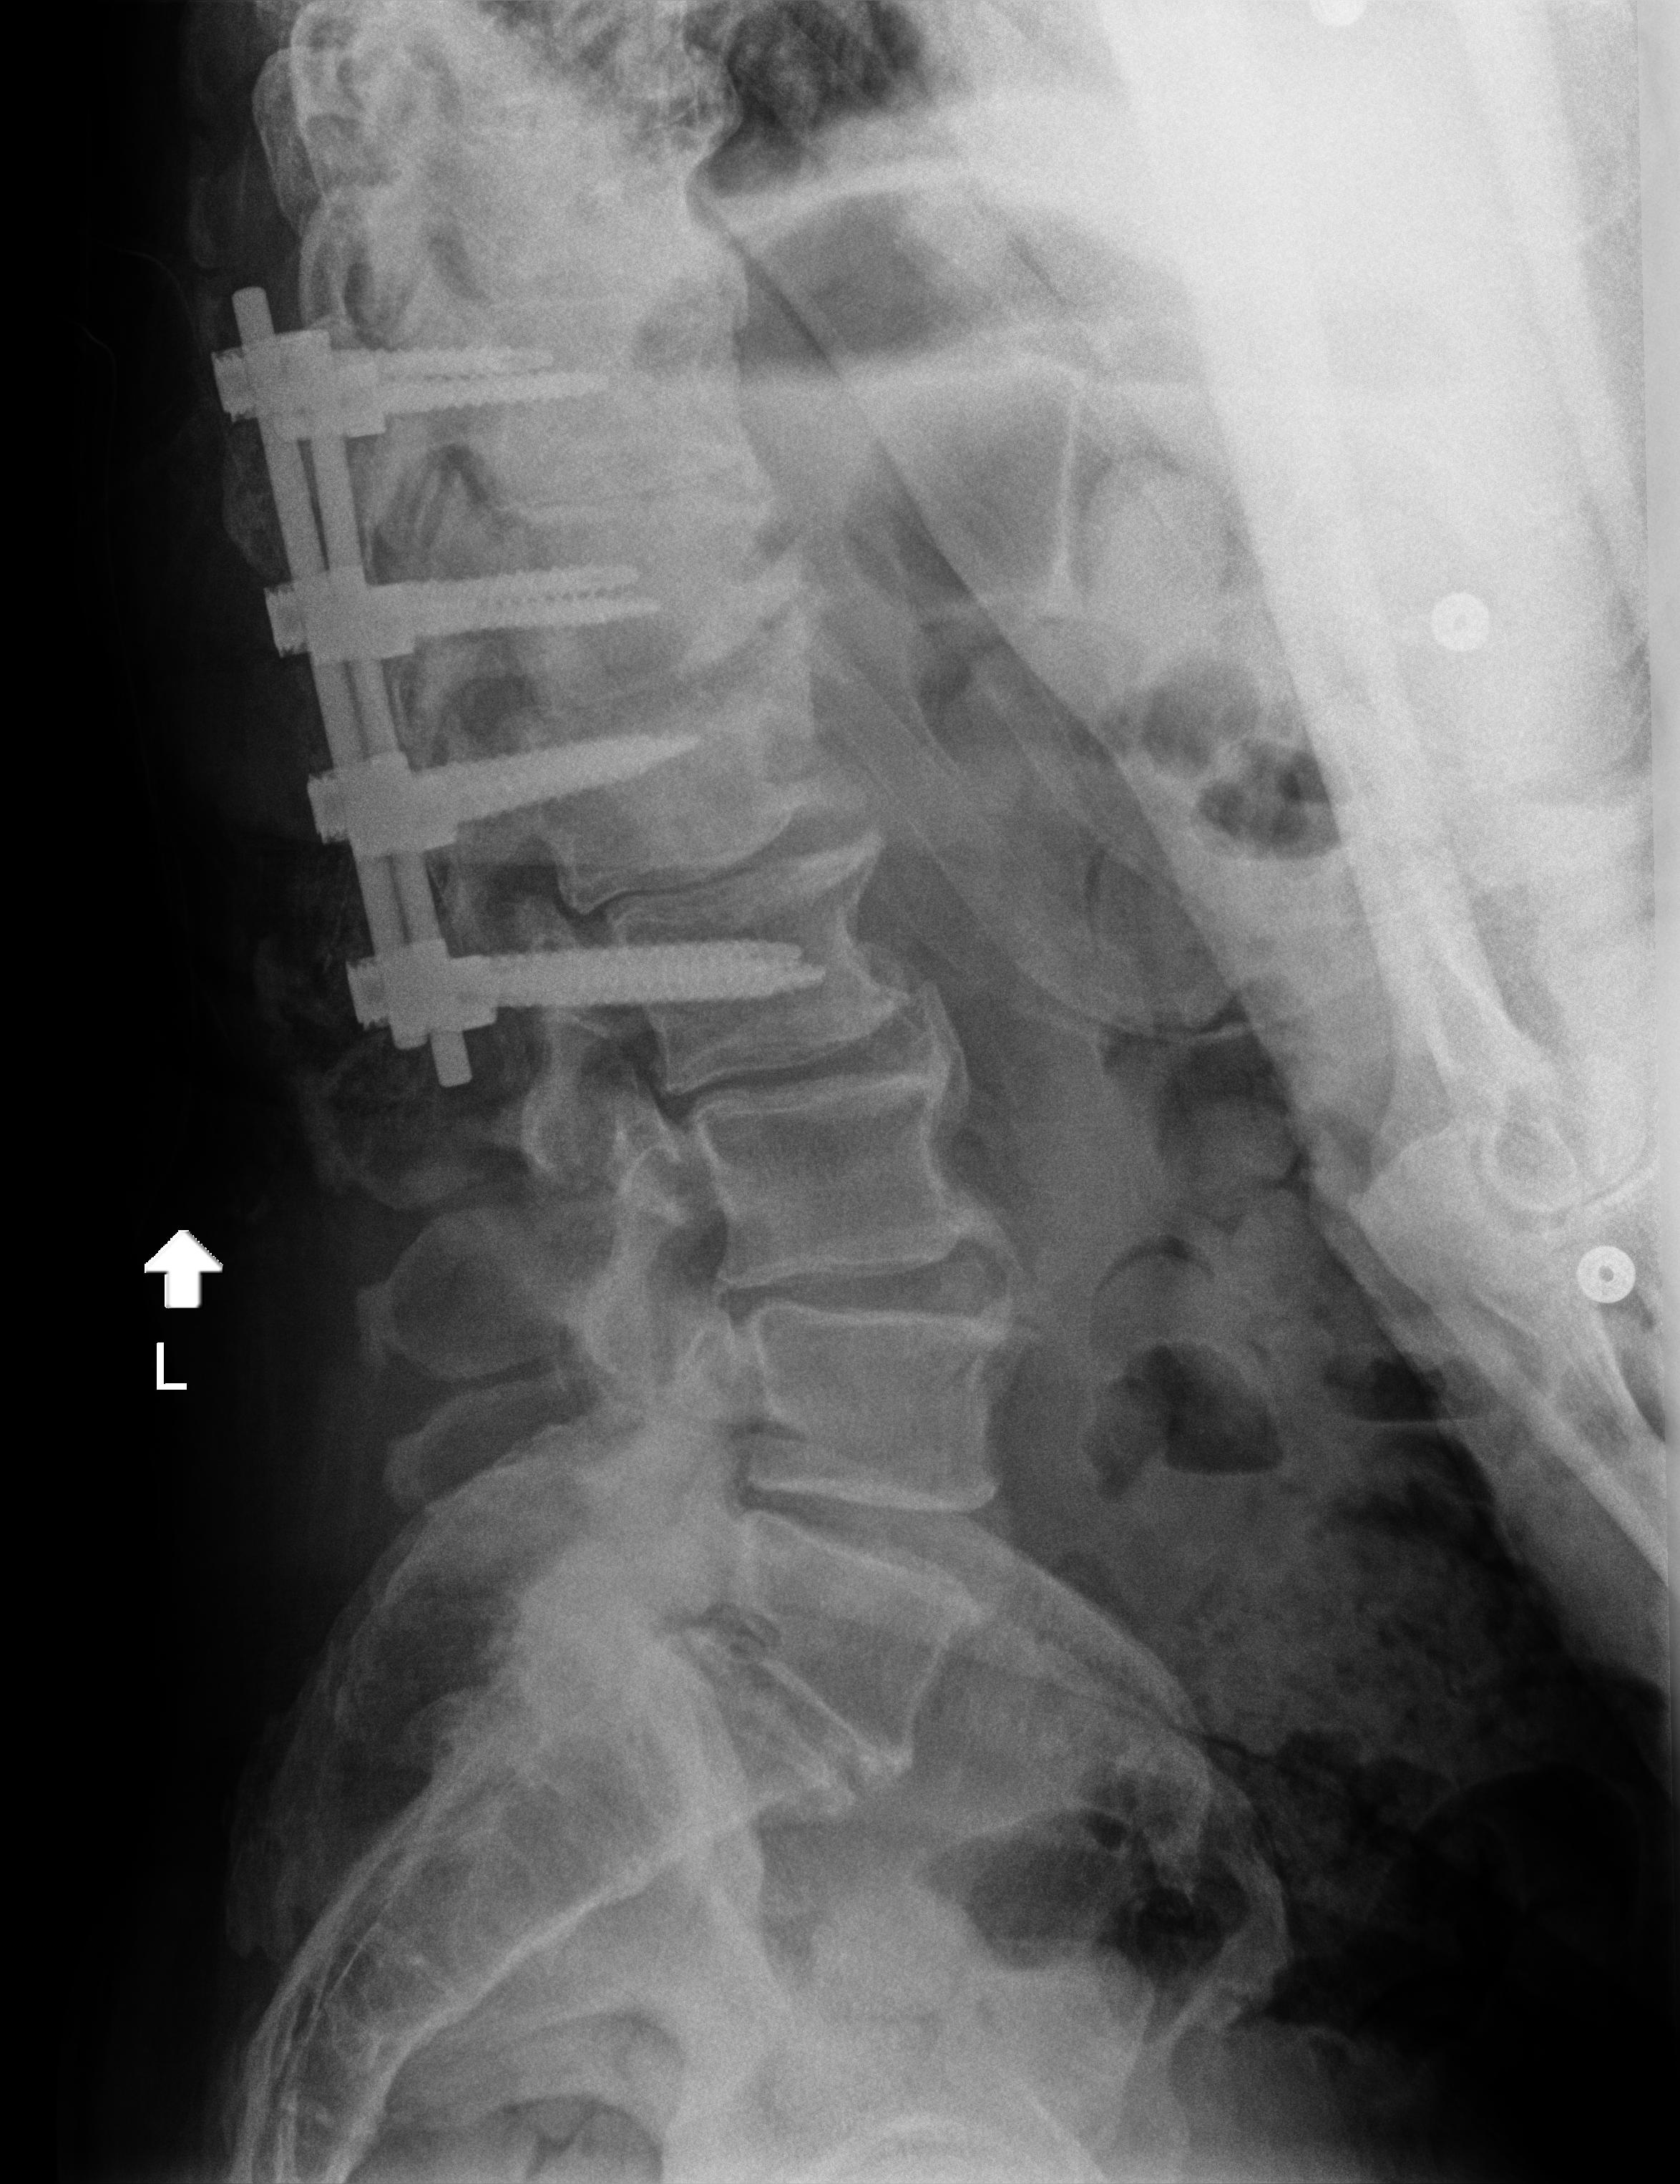
View: LATERAL
Implant manufacturer: orthofix firebird